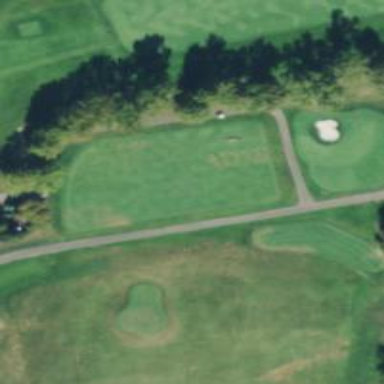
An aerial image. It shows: Grass area designated as golf tee.